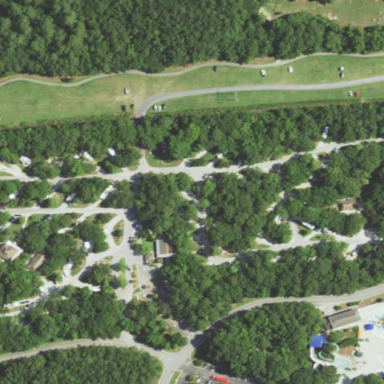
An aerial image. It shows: Camping site with tents set up.